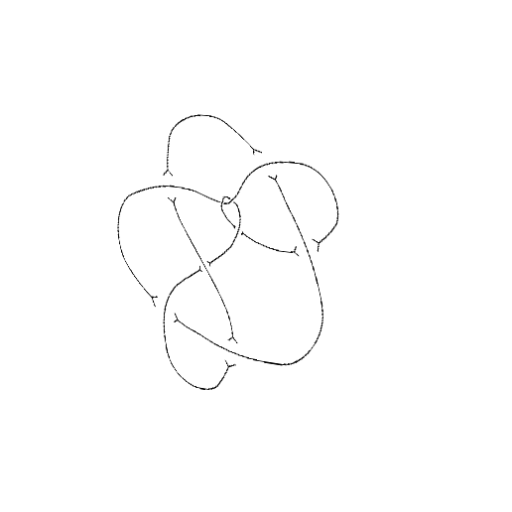
Crossing number: 9